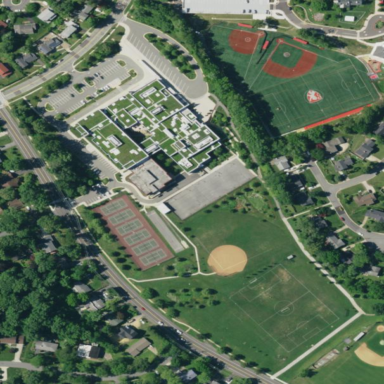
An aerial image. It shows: School.